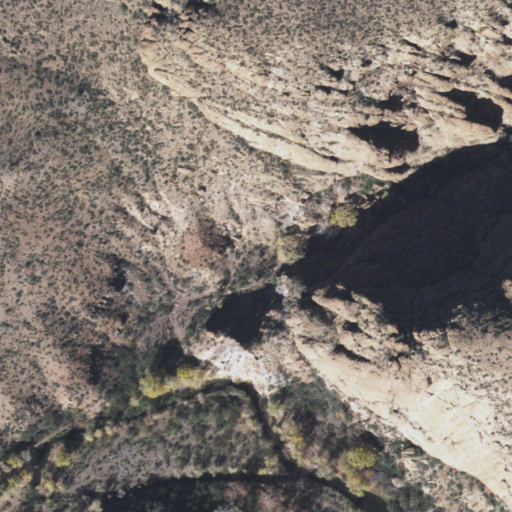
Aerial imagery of valley in Arizona named Horseshoe Gulch containing shrub, grassland, and woody wetlands